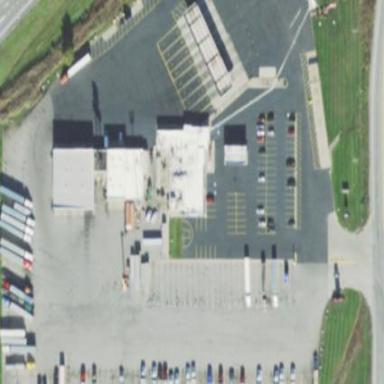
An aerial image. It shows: Fuel station.